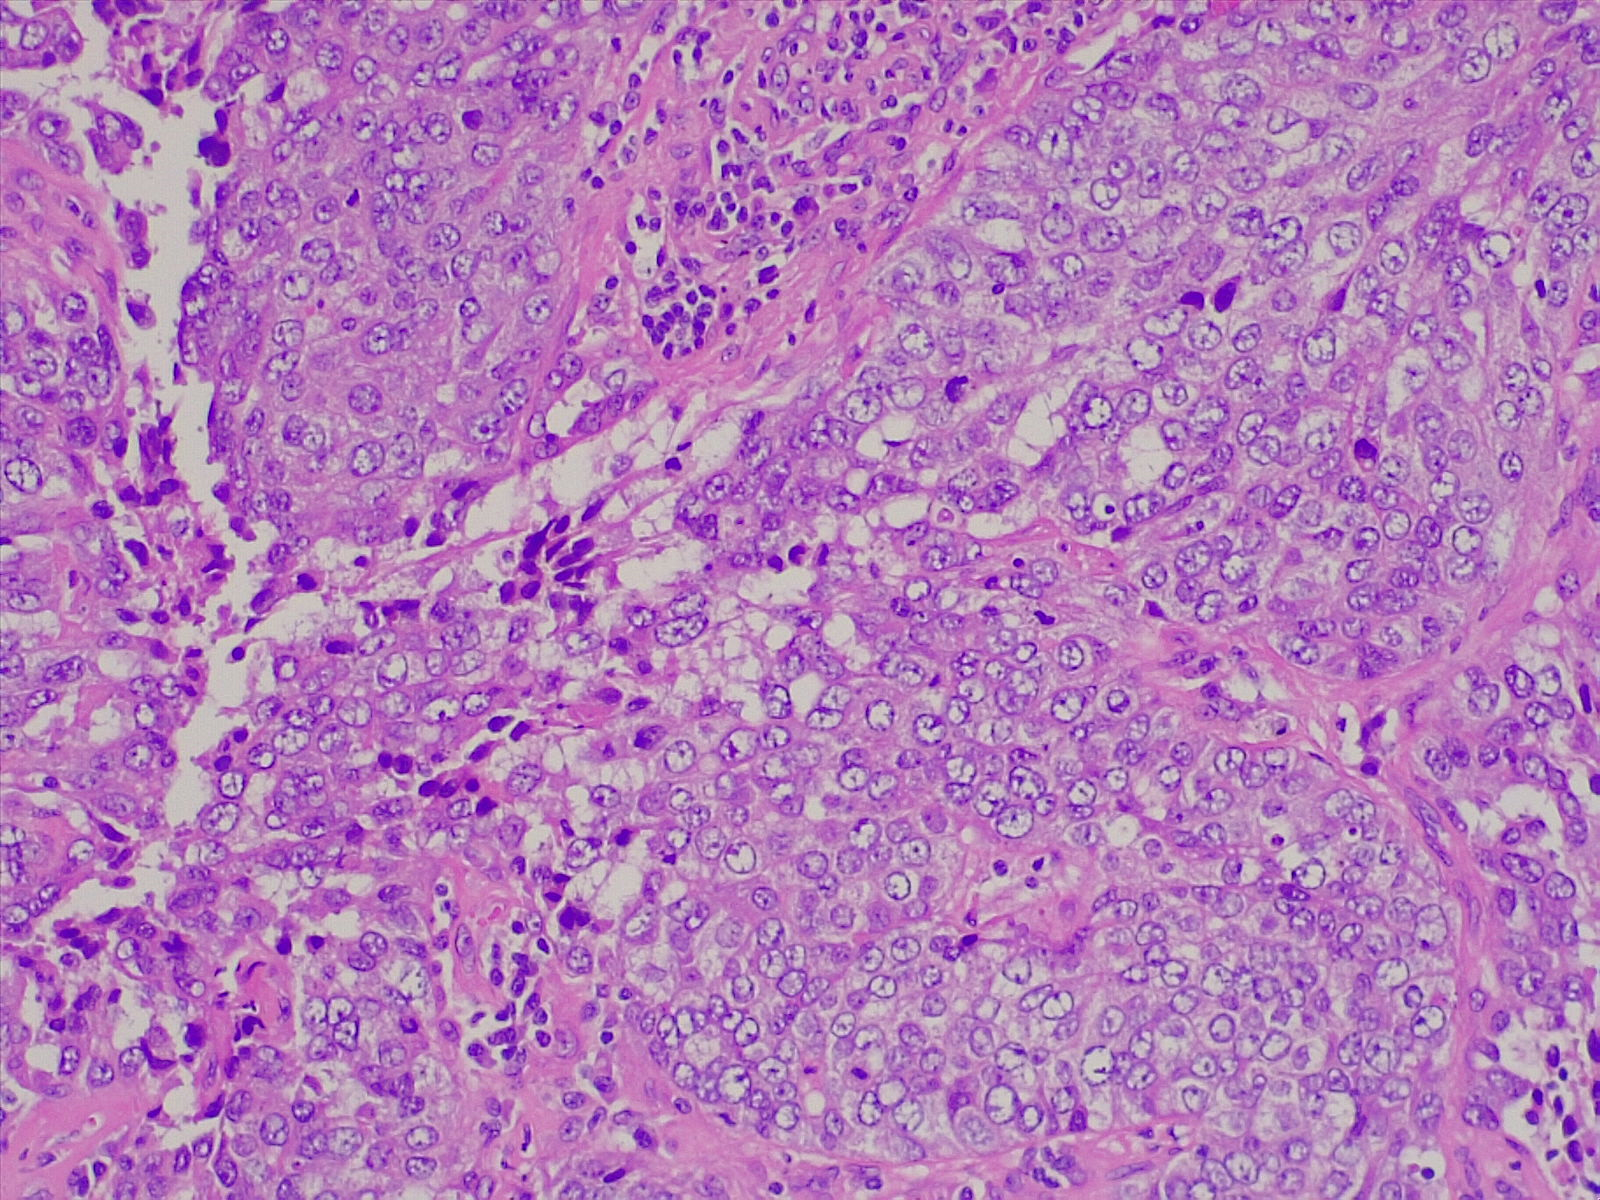
Label: lung squamous cell carcinoma, poorly differentiated